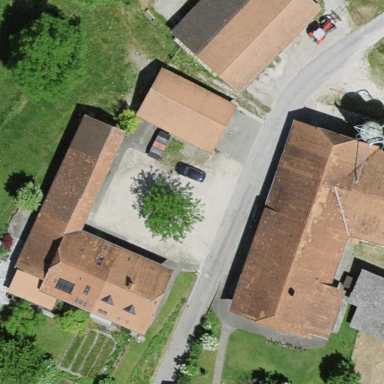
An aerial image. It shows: Farmyard area.